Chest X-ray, PA view. Patient: 66 years old, sex M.
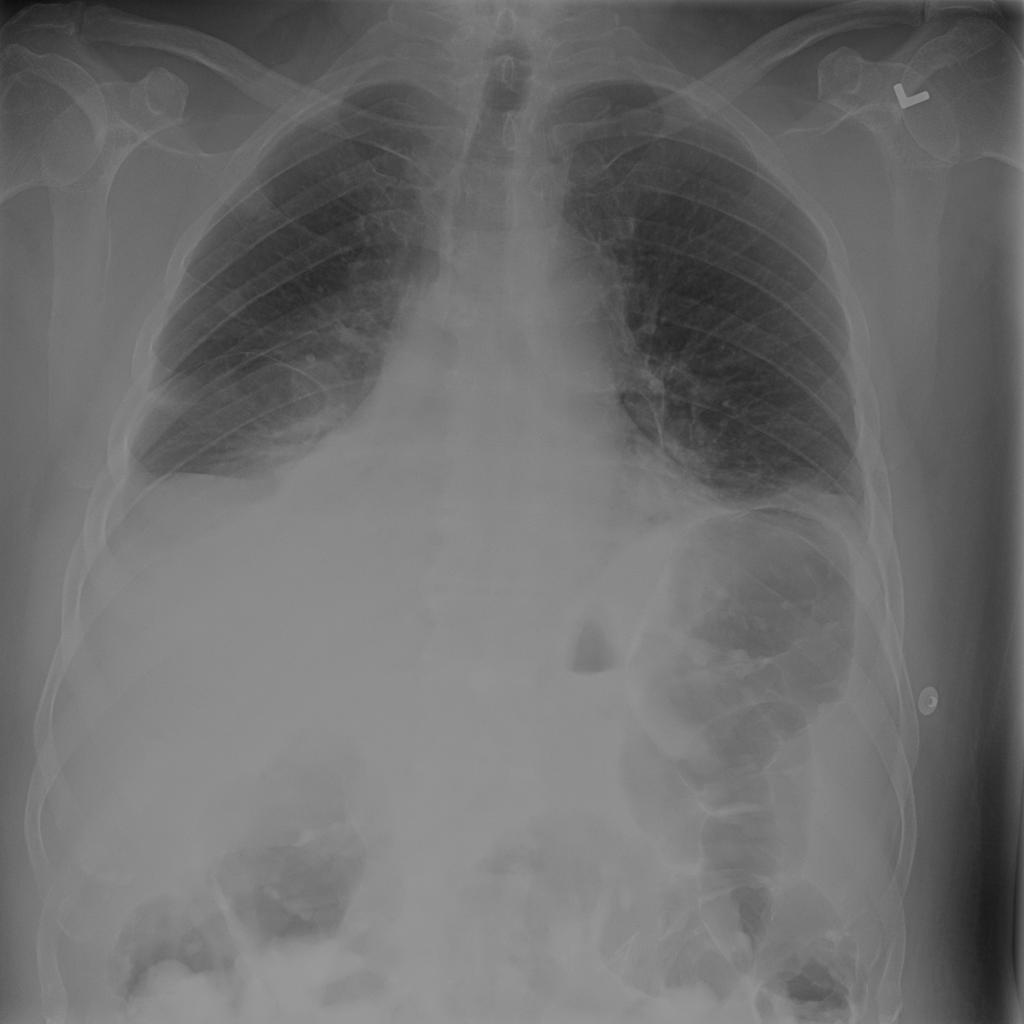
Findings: Atelectasis, Effusion, Infiltration